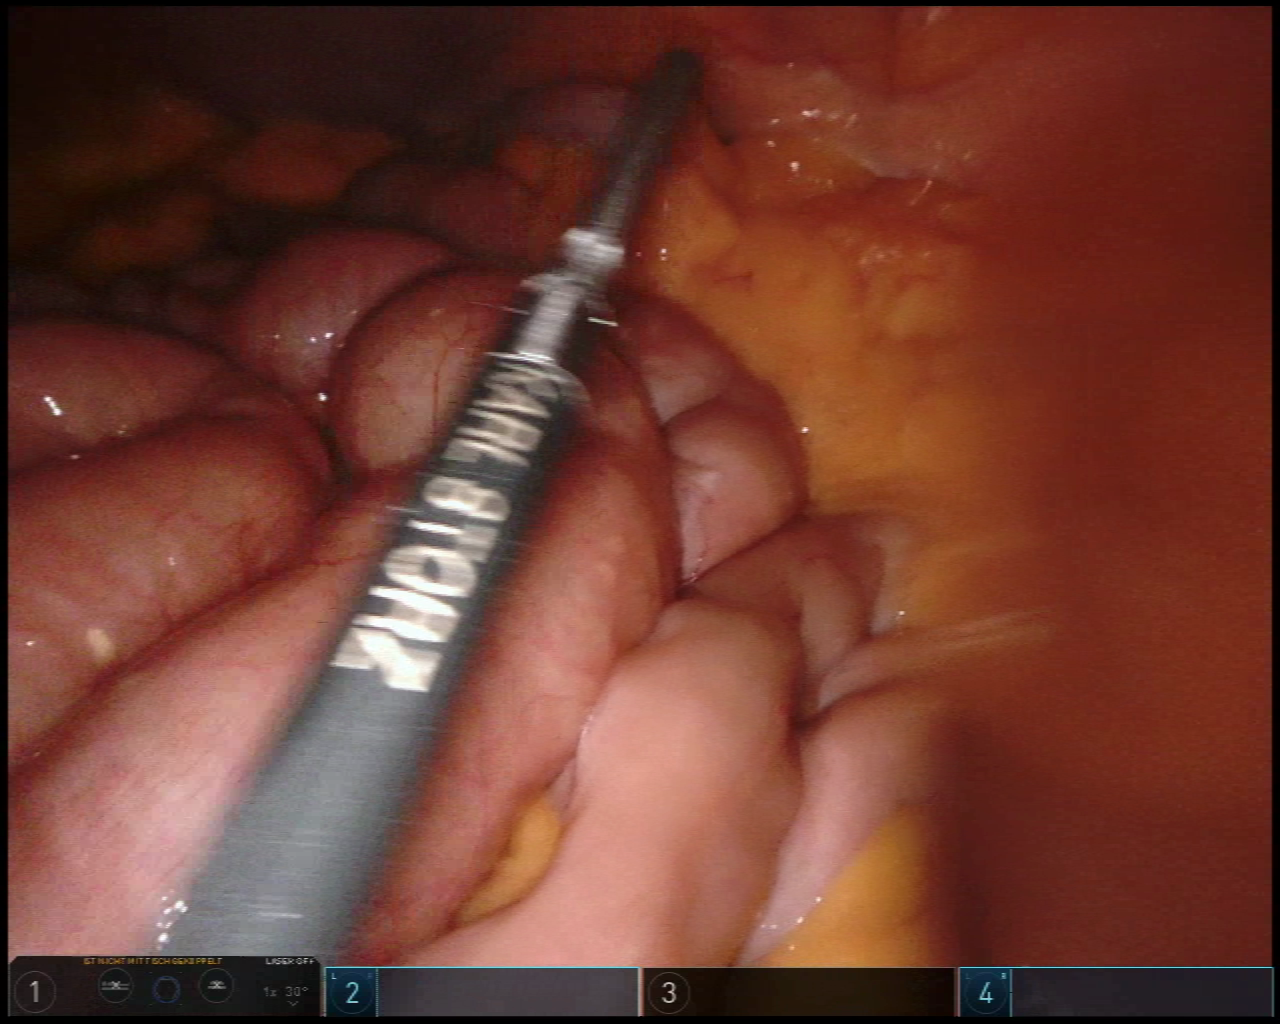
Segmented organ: small_intestine
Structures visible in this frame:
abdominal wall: yes
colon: yes
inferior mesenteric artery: no
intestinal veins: no
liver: no
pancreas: no
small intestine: yes
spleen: no
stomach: no
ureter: no
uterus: no
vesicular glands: no